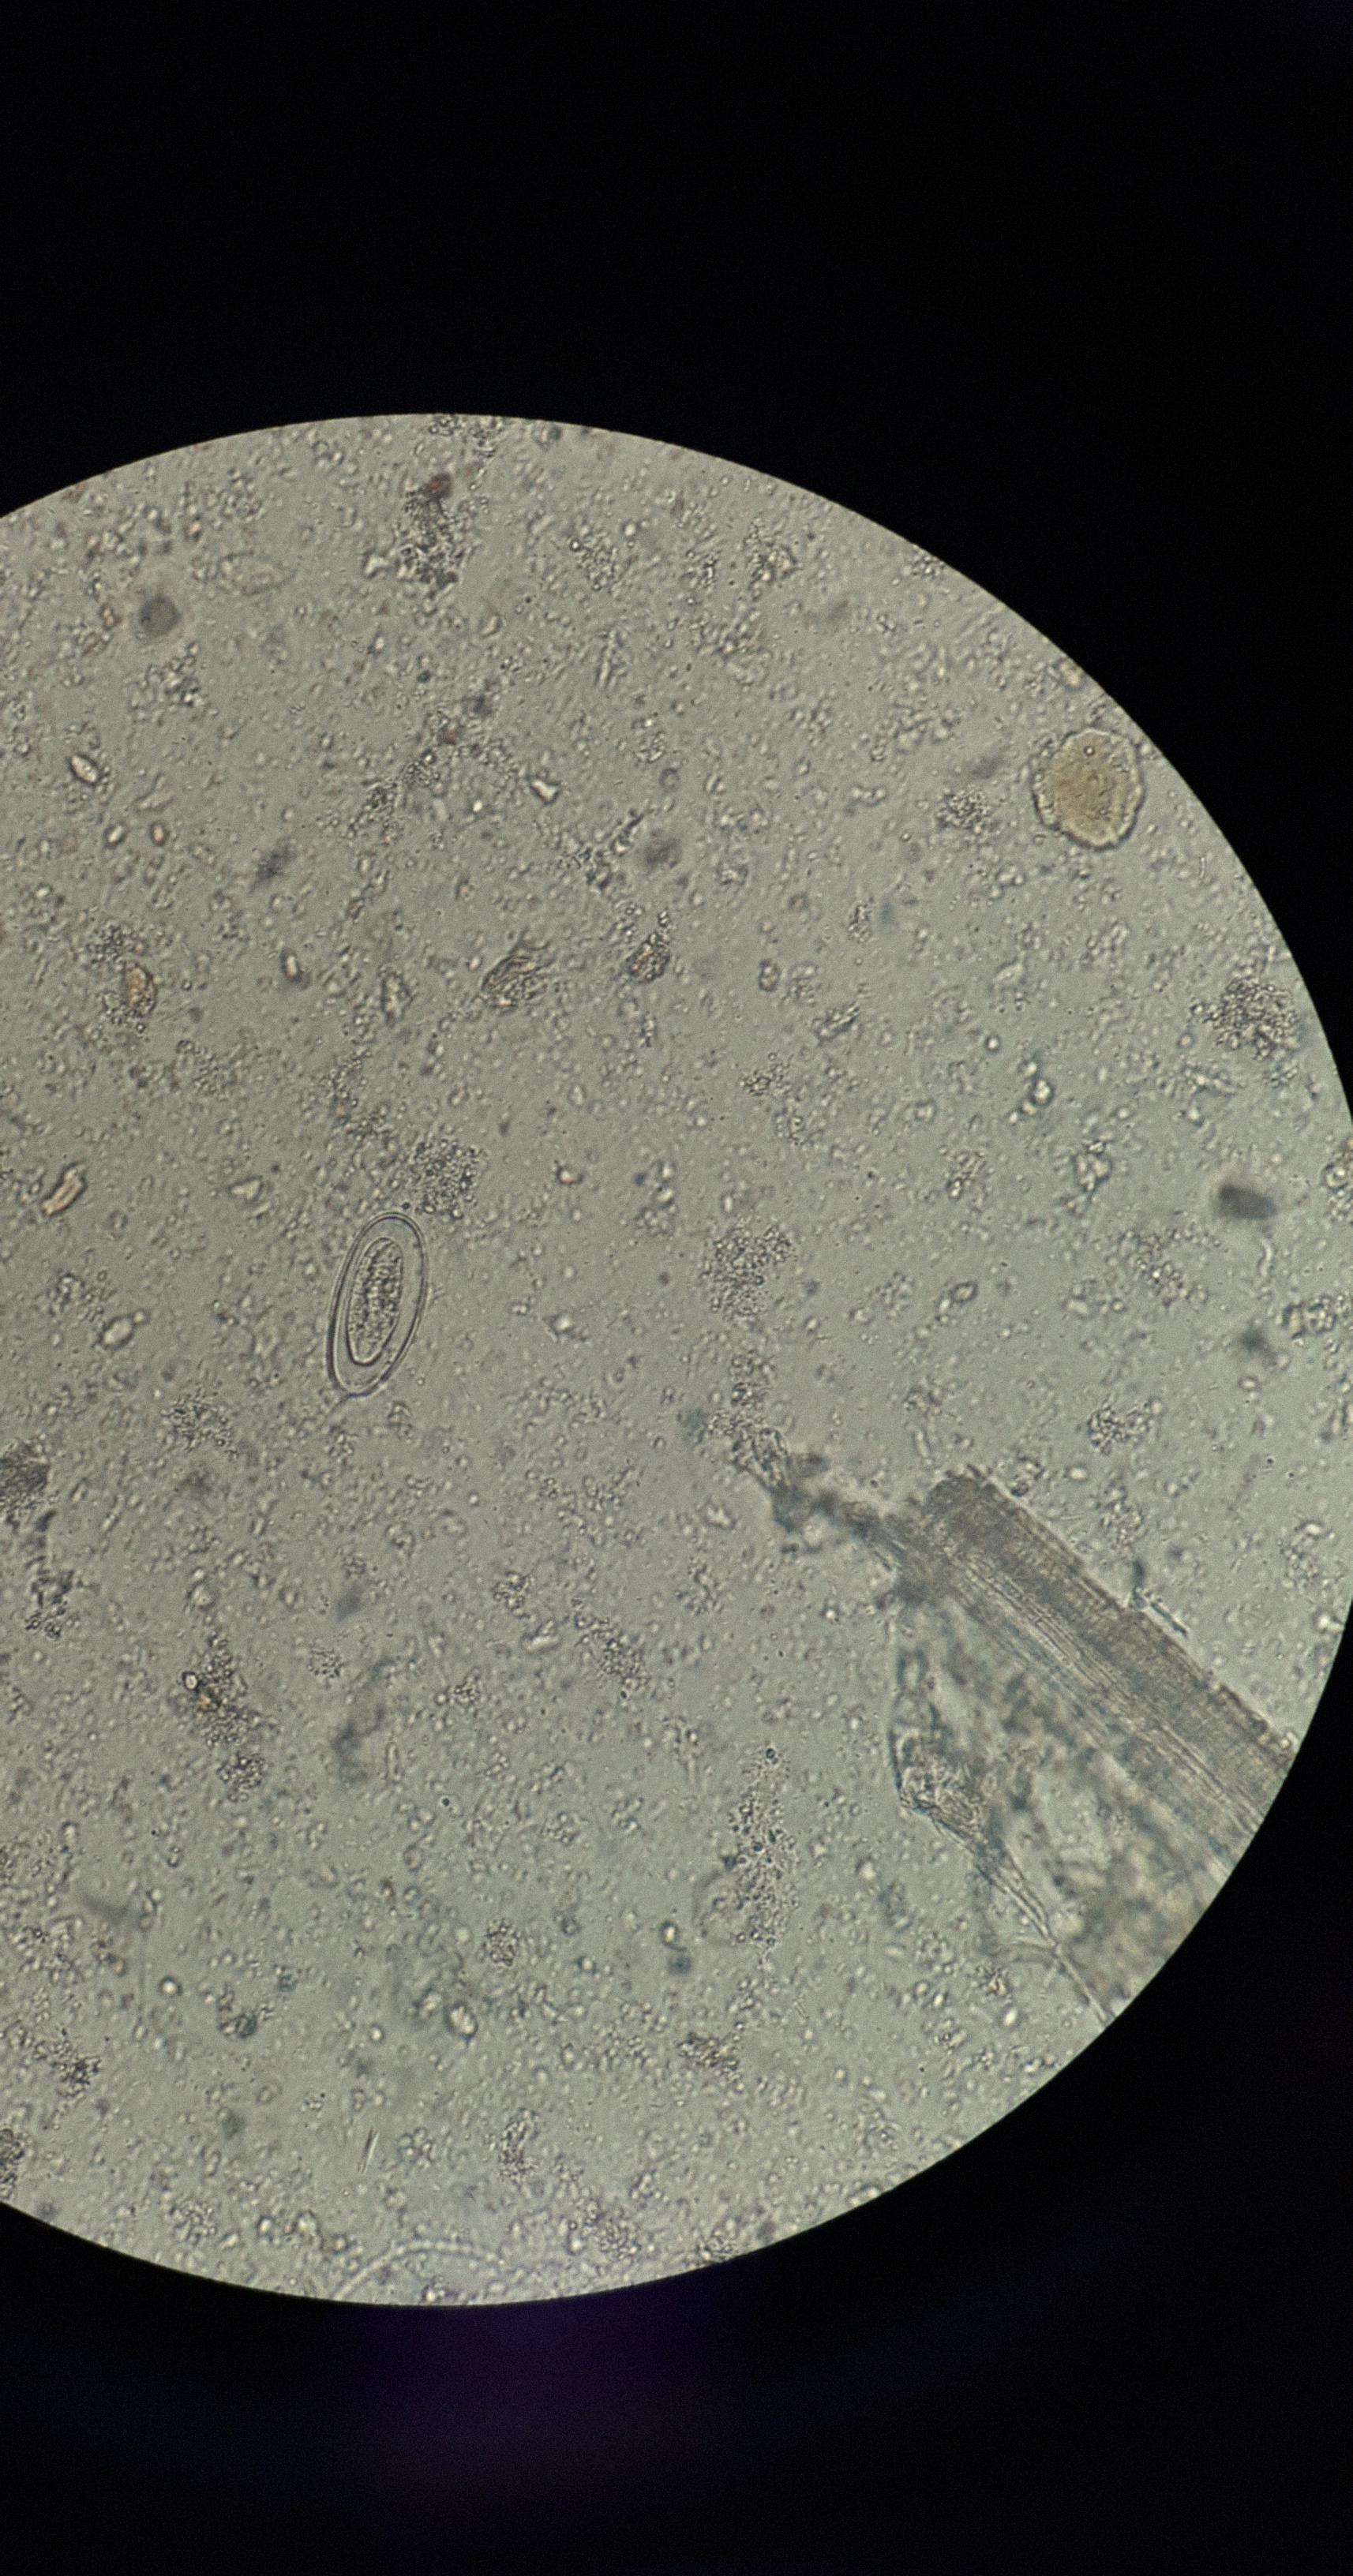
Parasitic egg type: Enterobius vermicularis